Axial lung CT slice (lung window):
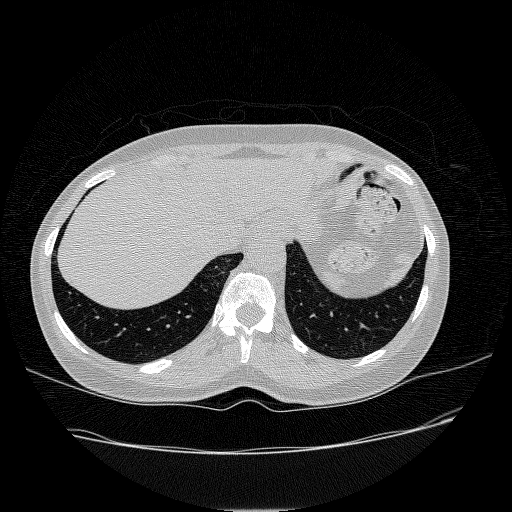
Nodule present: no